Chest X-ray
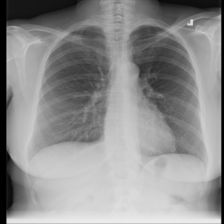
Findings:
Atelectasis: negative
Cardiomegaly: negative
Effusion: negative
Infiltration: positive
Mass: negative
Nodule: negative
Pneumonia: negative
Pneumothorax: negative
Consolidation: negative
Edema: negative
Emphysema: negative
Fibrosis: negative
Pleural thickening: negative
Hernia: negative